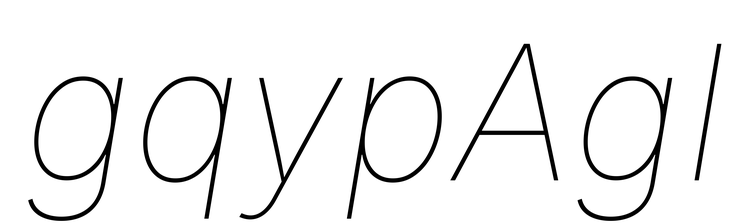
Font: Inter-Italic_Thin_Italic